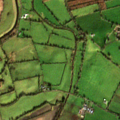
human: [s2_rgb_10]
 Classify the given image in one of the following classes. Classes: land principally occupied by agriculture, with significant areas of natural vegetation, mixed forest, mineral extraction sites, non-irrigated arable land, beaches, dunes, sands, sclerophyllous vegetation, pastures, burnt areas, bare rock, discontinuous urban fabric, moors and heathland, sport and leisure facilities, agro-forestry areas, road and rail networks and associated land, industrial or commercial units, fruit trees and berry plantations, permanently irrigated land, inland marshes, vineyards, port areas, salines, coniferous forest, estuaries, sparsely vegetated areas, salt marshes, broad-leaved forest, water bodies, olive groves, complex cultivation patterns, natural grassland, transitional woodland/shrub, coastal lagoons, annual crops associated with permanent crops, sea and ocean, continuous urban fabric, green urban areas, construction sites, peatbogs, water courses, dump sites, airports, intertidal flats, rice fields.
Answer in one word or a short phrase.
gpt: non-irrigated arable land, pastures